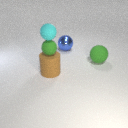
small green rubber sphere above large brown rubber cylinder